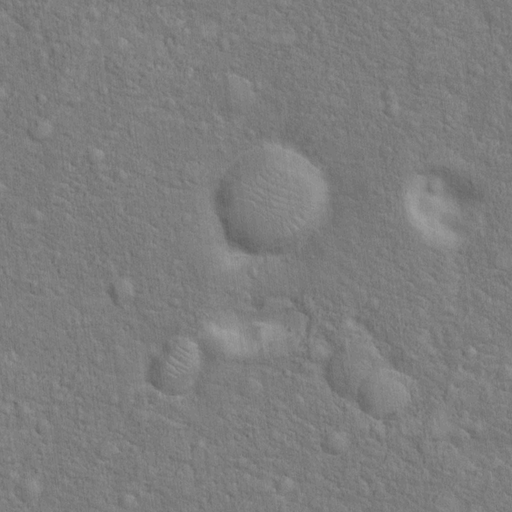
Objects detected: cone, cone